Interaction volume radius: 10 \u00c5
Interaction volume height: 10 \u00c5
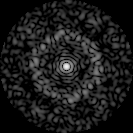
Disorder parameter: 0.8169